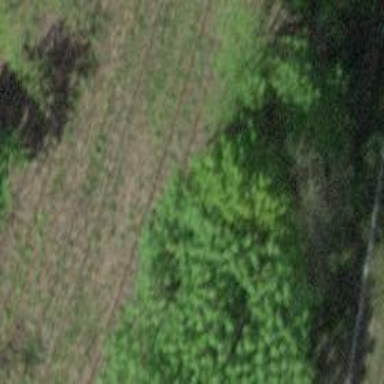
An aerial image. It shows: Disused railway.